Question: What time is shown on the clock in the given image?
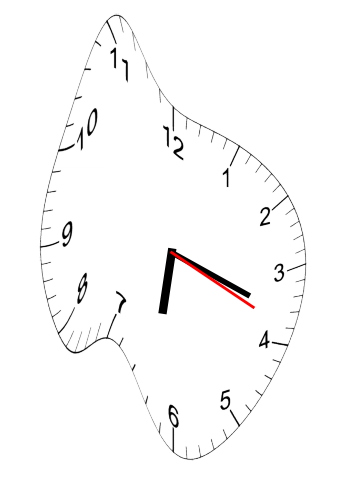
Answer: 06:18:19